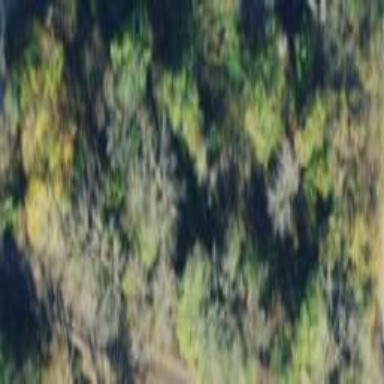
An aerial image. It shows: Forest area.